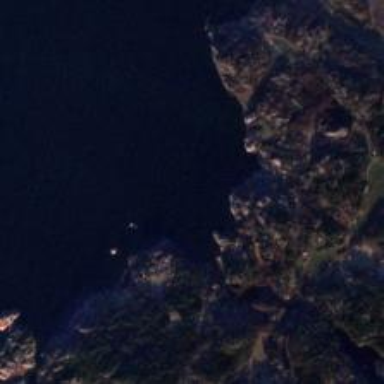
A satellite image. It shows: Picturesque coastline scene.